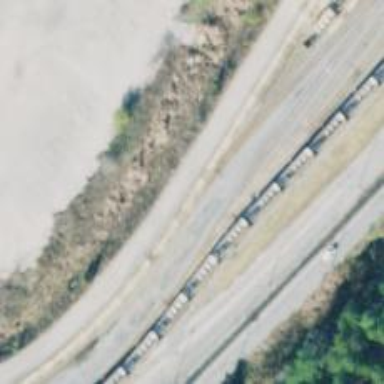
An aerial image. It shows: Rail spur service dedicated to freight transportation with ash cargo.